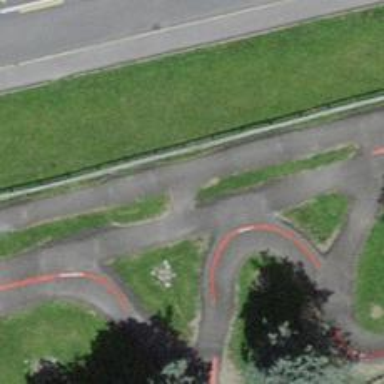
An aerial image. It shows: Concrete cycleway.